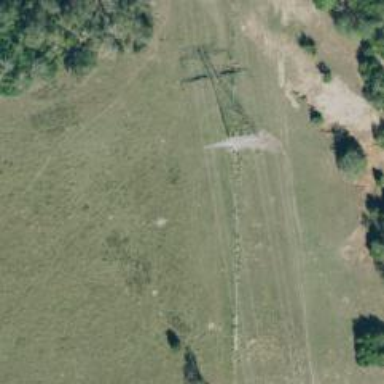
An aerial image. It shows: Power tower.